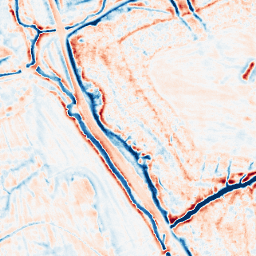
Category: edge_preserving
Decomposition family: bilateral
Decomposition parameters: d: 15
sigma_color: 100
sigma_space: 100
Upsampling method: sinc_blackman
Upsampling parameters: scale: 8
kernel_size: 16
Upsampling scale: 8